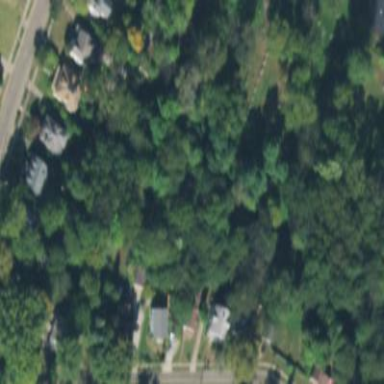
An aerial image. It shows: Beautiful woodland area.